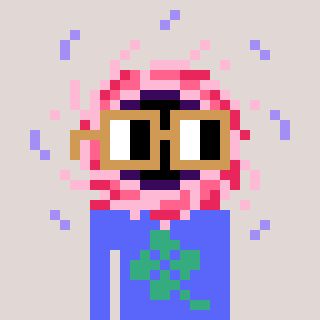
a pixel art character with square brown glasses, a blackhole-shaped head and a purple-colored body on a warm background